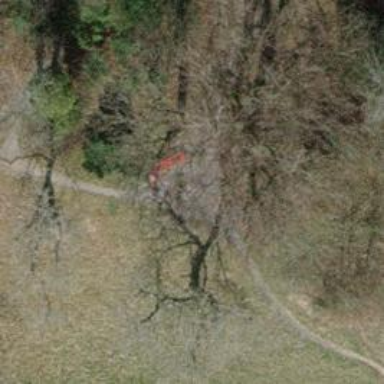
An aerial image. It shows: Brown bench in the vicinity.